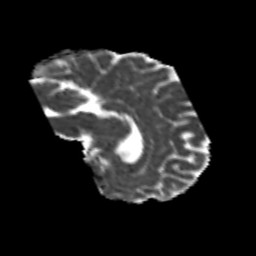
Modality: MD
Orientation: sagittal
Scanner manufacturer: siemens
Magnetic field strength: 3 T
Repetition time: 6.8 s
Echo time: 0.093 s